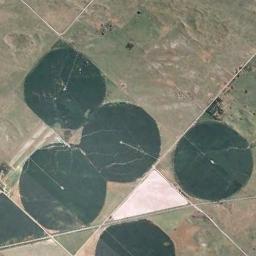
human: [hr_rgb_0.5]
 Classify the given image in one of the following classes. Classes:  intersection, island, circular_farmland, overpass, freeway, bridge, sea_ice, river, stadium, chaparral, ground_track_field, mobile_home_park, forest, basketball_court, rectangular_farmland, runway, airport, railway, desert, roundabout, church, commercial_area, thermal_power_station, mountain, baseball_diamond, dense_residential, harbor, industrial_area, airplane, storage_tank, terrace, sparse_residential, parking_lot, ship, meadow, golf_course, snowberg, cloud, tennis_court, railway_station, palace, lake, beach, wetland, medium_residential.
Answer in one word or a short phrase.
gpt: circular_farmland